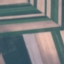
Land use / land cover class: AnnualCrop